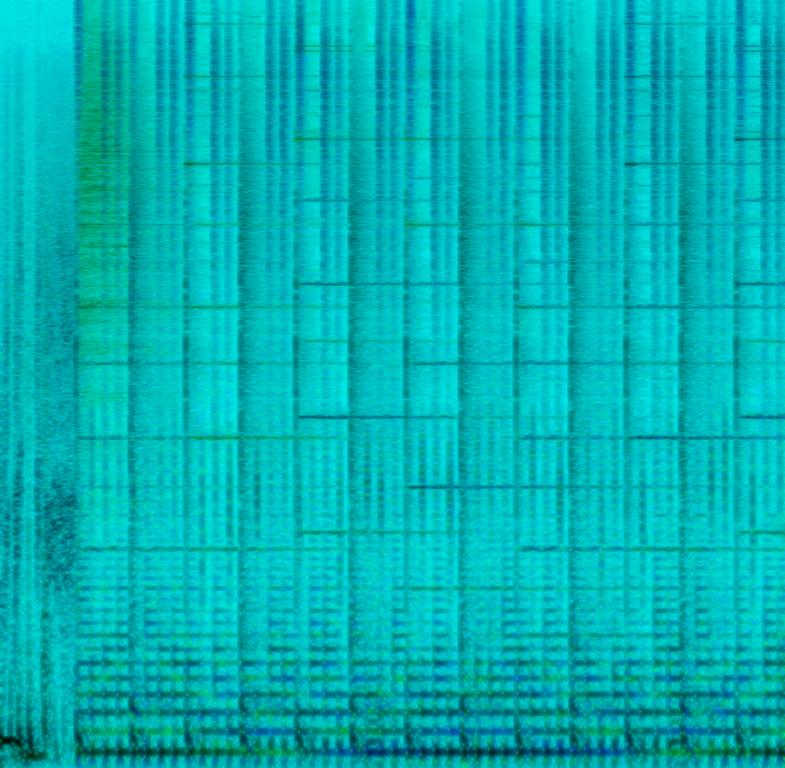
The low quality recording features a DJ scratching effect at the beginning of the loop, after which a synth wave song drops. The song consists of groovy synth bass, percussive tinny elements, shimmering hi-hats, punchy snare and kick hits, soft crash cymbals and wide simple bells melody. It sounds energetic and judging by the arrangement, it's a background song for some kind of video.